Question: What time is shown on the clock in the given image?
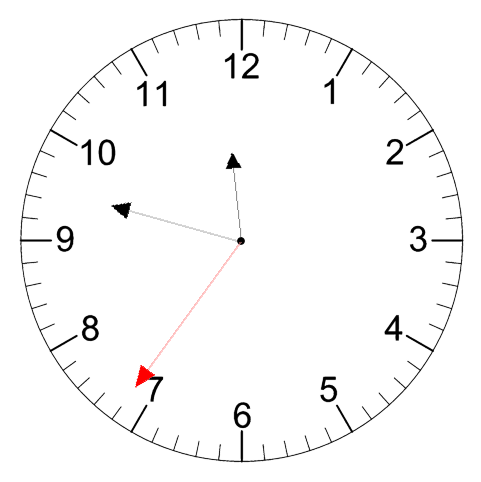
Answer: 11:47:36